Interaction volume radius: 5 \u00c5
Interaction volume height: 20 \u00c5
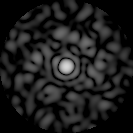
Disorder parameter: 0.8069